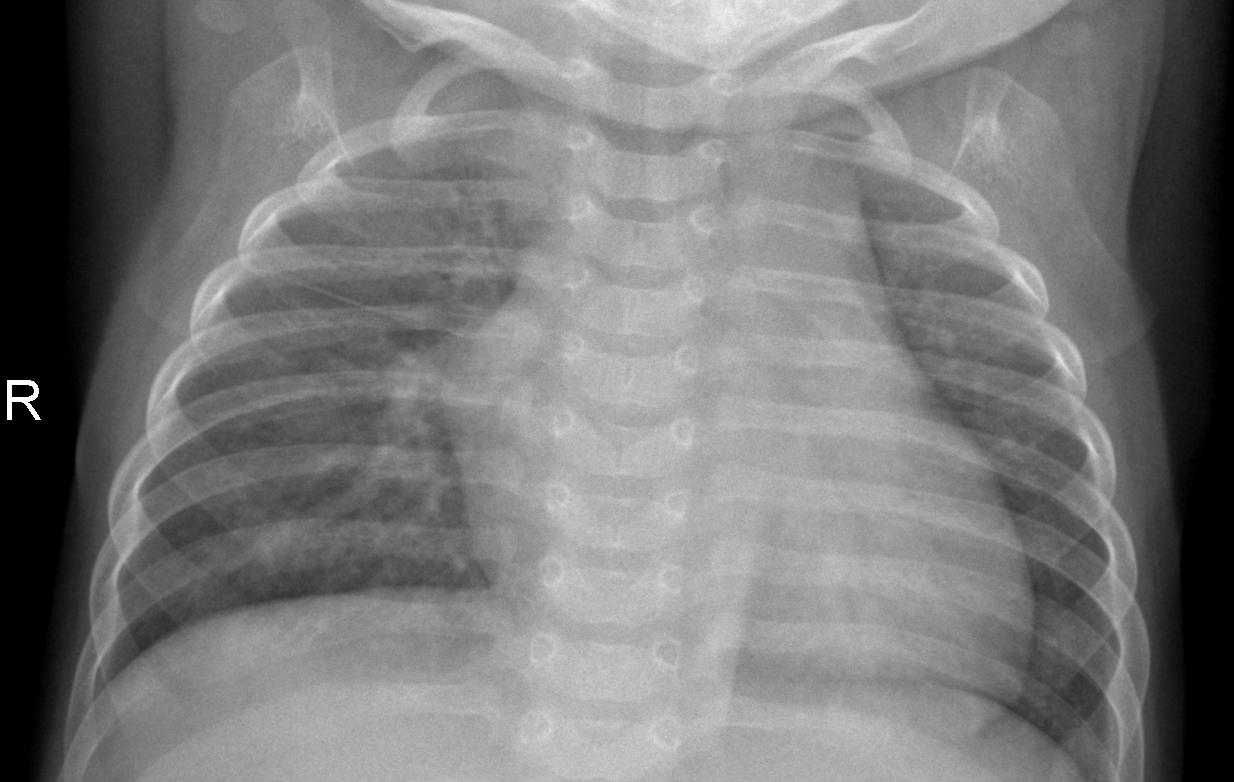
Diagnosis: PNEUMONIA